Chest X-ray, AP view. Patient: 47 years old, sex F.
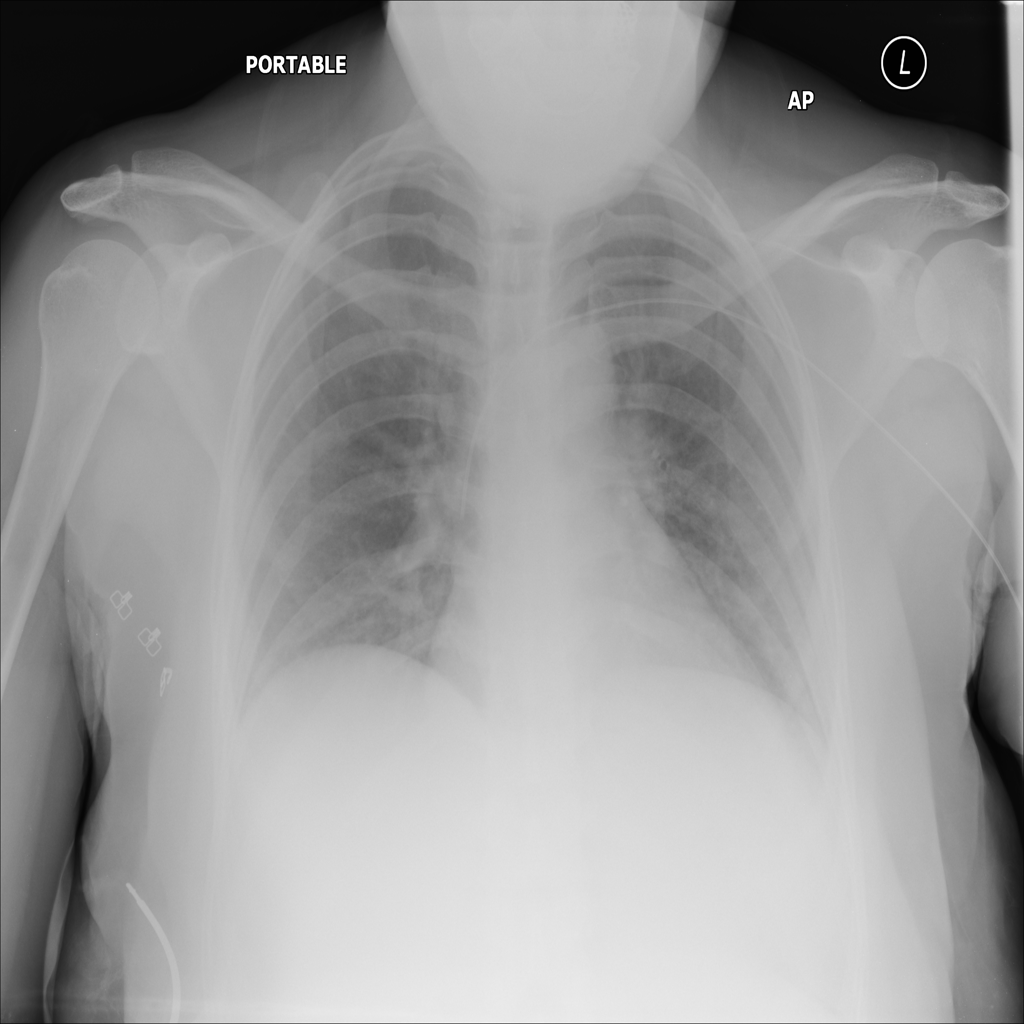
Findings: No Finding